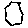
Label: hexagon